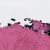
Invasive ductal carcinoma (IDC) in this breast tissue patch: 0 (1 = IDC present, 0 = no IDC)